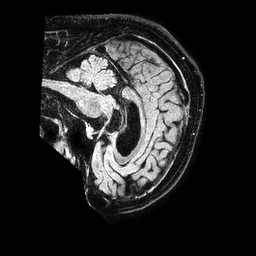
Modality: FLAIR
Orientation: sagittal
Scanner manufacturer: philips
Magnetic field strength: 1.5 T
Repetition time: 4.8 s
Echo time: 0.3 s